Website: bh-photo
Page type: cart
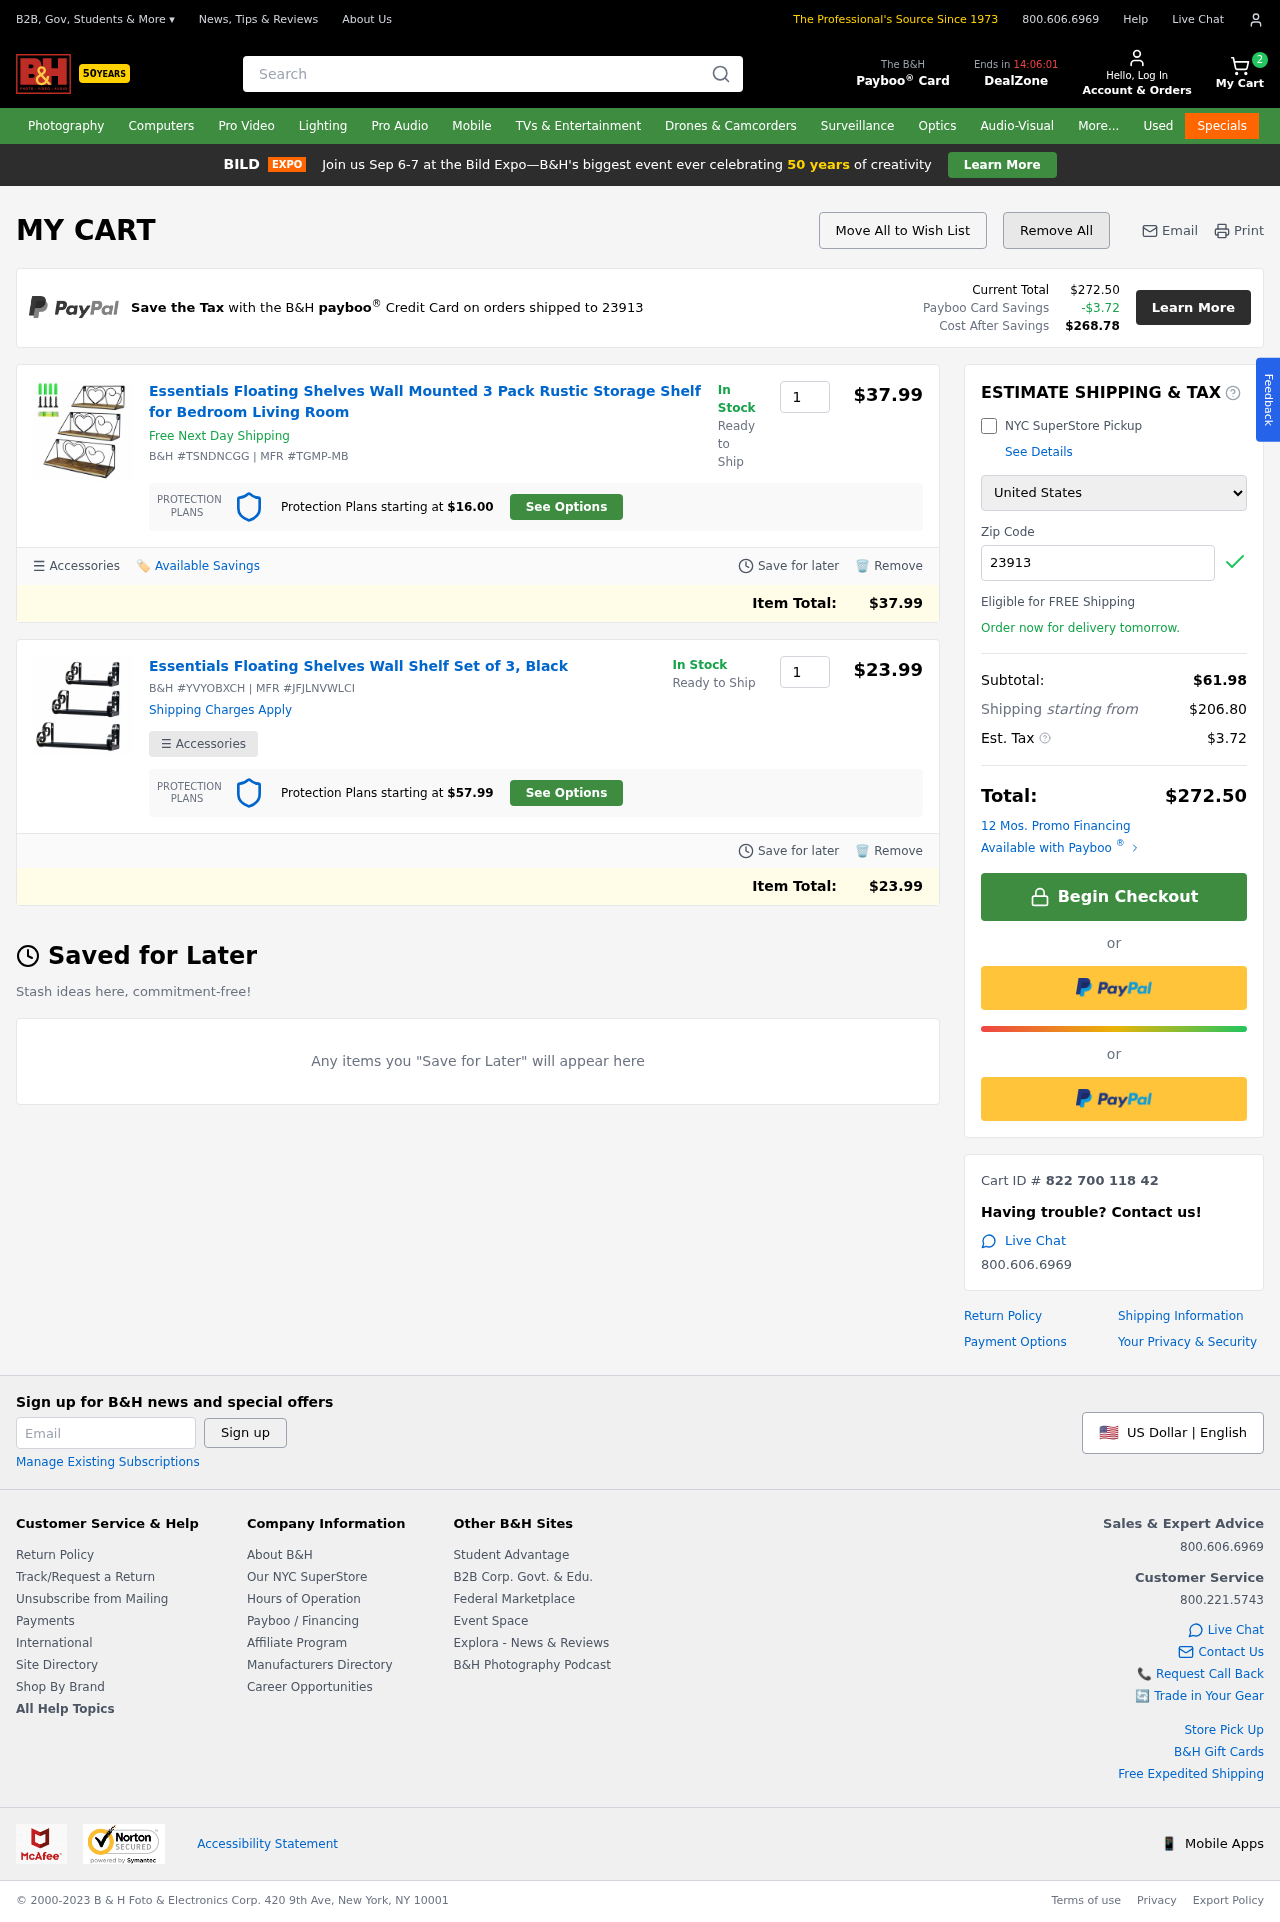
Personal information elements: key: PII_COUNTRY
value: United States
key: PII_POSTCODE
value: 23913
Product elements: key: PRODUCT1_NAME
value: Essentials Floating Shelves Wall Mounted 3 Pack Rustic Storage Shelf for Bedroom Living Room
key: PRODUCT1_PRICE
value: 37.99
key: PRODUCT1_QUANTITY
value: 1
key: PRODUCT2_NAME
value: Essentials Floating Shelves Wall Shelf Set of 3, Black
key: PRODUCT2_PRICE
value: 23.99
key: PRODUCT2_QUANTITY
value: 1
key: PRODUCT1_ITEM_TOTAL
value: $37.99
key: PRODUCT2_ITEM_TOTAL
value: $23.99
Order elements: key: ORDER_NUM_ITEMS
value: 2
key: ORDER_TOTAL
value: $272.50
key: ORDER_TAX
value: -$3.72
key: ORDER_TAX
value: $3.72
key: ORDER_TOTAL_AFTER_SAVINGS
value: $268.78
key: ORDER_SUBTOTAL
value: $61.98
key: ORDER_SHIPPING_COST
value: $206.80
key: ORDER_ID
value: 822 700 118 42
Search elements: key: HEADER_SEARCH
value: Search